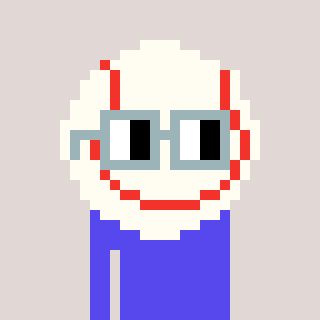
a pixel art character with square dark gray glasses, a baseball ball-shaped head and a computerblue-colored body on a warm background